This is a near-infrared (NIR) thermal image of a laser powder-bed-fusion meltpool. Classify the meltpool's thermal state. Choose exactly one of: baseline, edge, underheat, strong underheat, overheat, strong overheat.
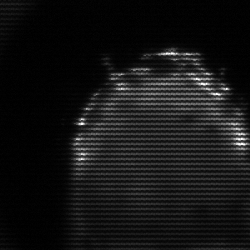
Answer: edge